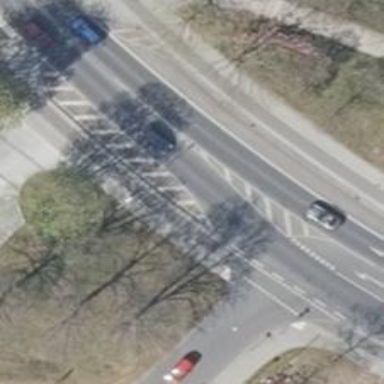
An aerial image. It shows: Primary highway with asphalt surface. There are sidewalks on both sides and cycle track.